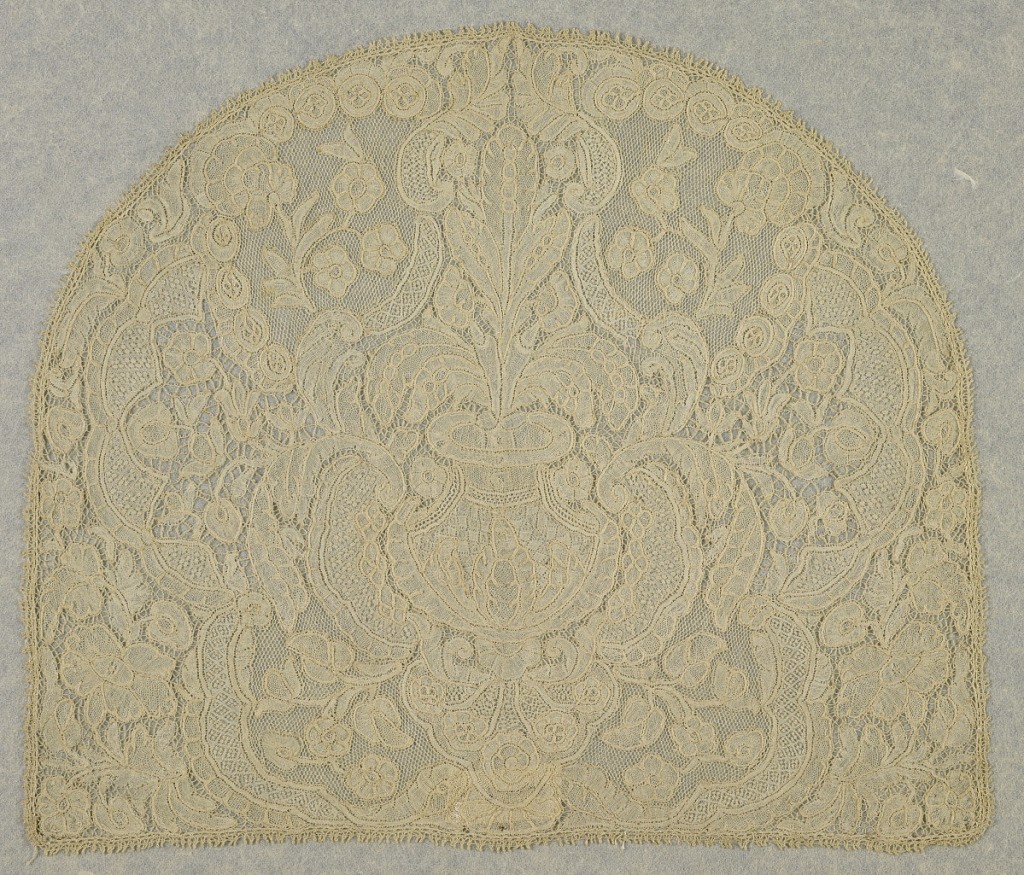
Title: Cap crown
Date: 18th century
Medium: linen Technique: bobbin lace, Brussels style
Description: Cap crown worked with a central motif of an urn with a flower surrounded by ornamental bands and flower motifs.